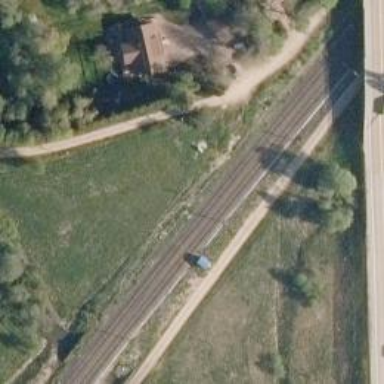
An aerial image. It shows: Railway track with continuous electrified contact lines.